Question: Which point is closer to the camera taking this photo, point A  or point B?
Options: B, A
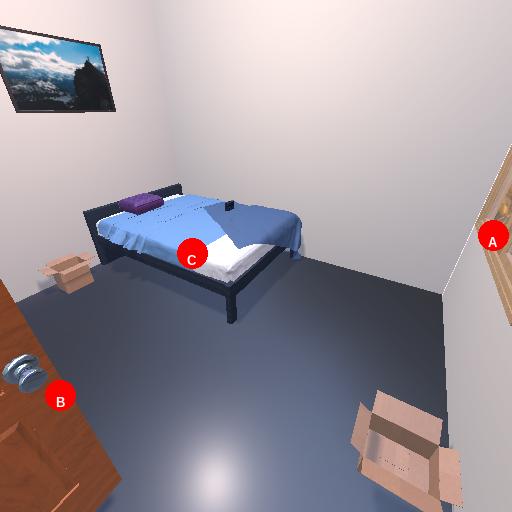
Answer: B